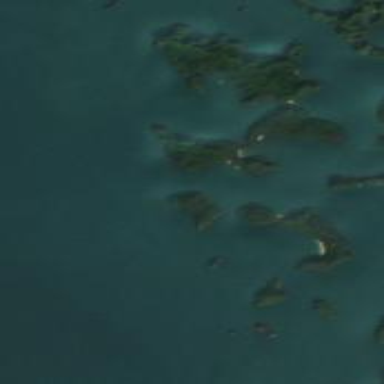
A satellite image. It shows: Islet along the natural coastline.